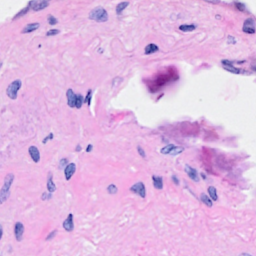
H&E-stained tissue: Breast